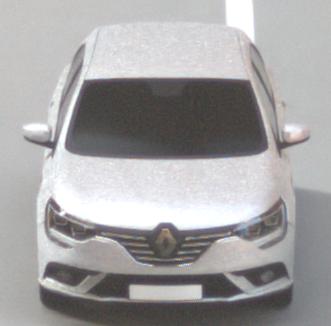
Make: Renault
Model: Mégane ENERGY TCe 100
Detailed model: Mégane (IV)
Model produced from: 2016/03
Model produced until: 2018/08
Doors: 5
Color: white
Road condition: dry road
Daytime: morning or afternoon
Contrast: medium contrast